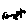
Label: car